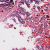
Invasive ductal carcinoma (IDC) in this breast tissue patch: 0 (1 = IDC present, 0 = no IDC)